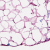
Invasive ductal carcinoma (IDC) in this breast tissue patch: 0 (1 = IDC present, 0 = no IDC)